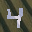
Label: 4